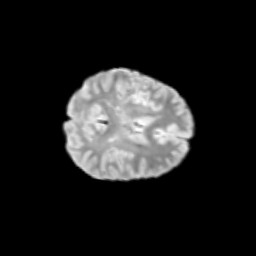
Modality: T2w
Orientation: axial
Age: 12
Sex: female
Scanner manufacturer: siemens
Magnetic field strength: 3 T
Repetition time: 3.8 s
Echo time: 0.07 s